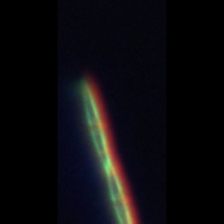
Taxon: Psuedo-nitzschia
Group: Diatoms